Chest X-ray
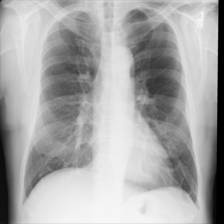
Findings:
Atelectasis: negative
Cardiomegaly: negative
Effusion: negative
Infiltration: negative
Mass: negative
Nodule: negative
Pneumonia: negative
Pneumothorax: negative
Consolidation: positive
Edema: negative
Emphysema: negative
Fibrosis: negative
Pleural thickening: negative
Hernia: negative